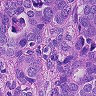
Metastatic tissue present: yes